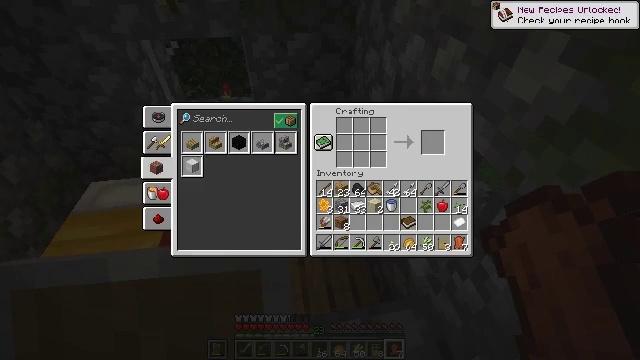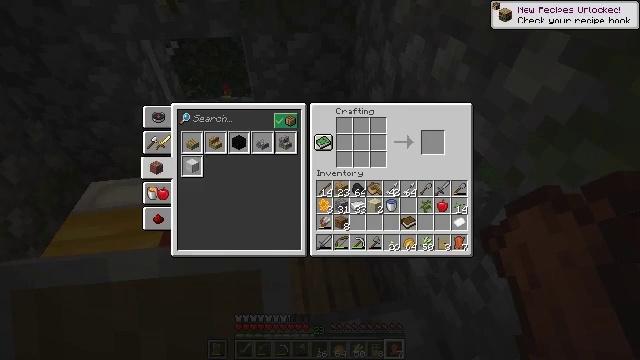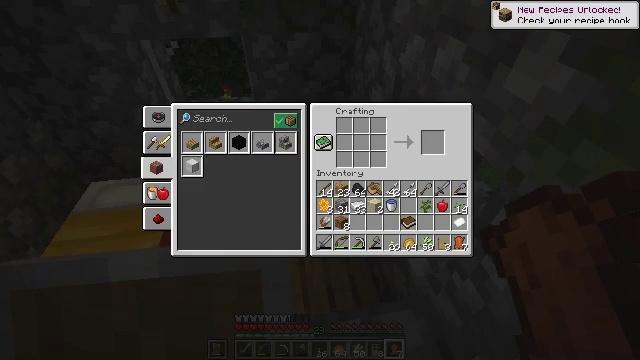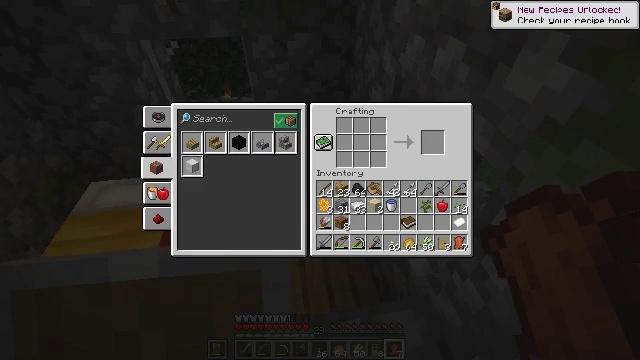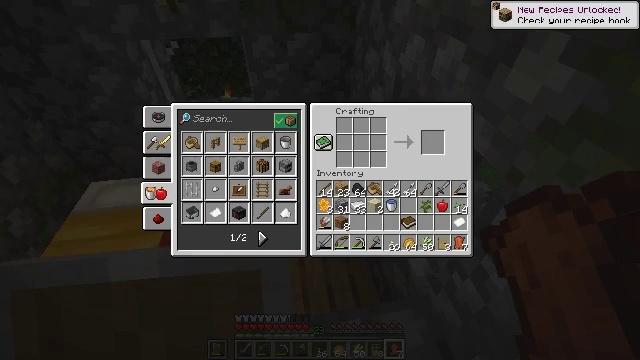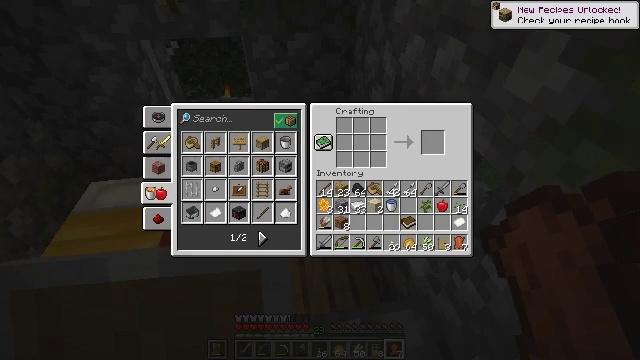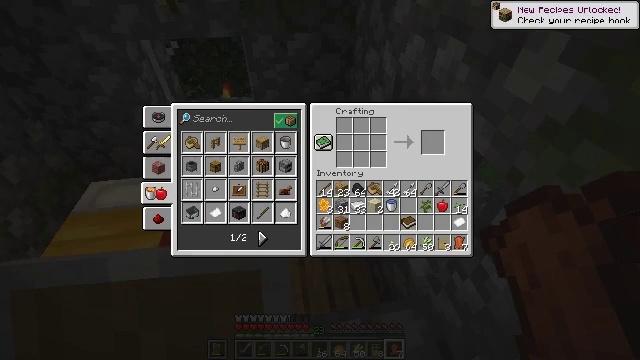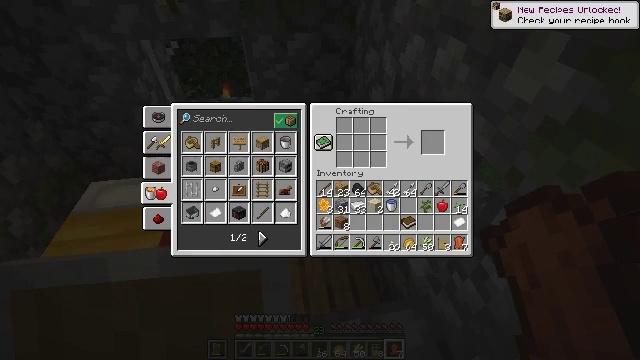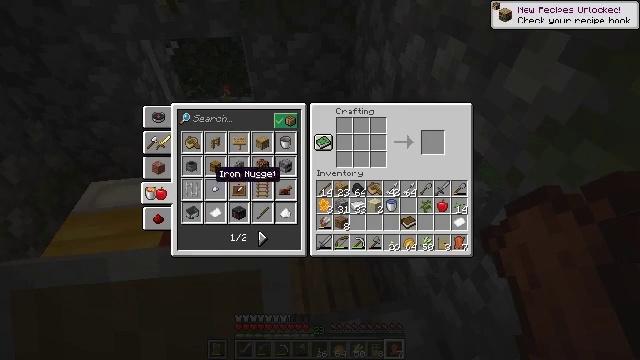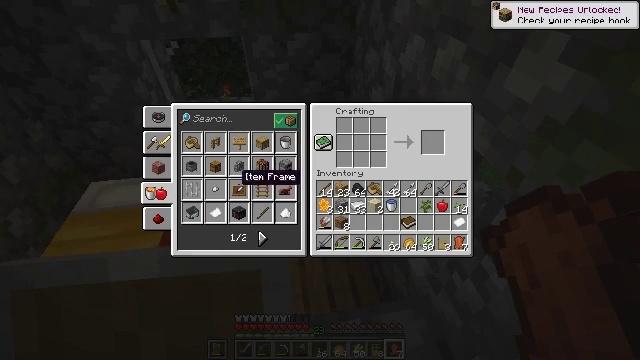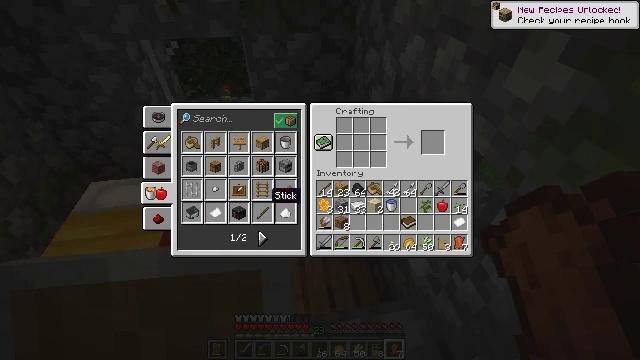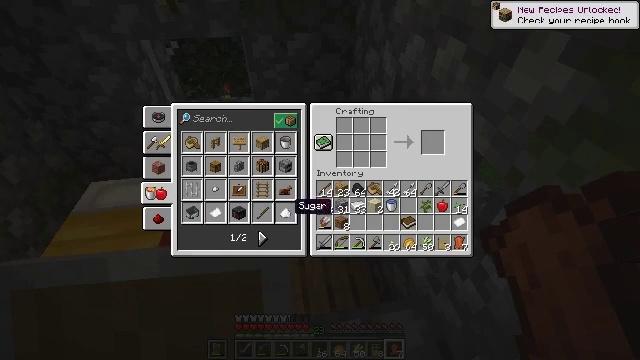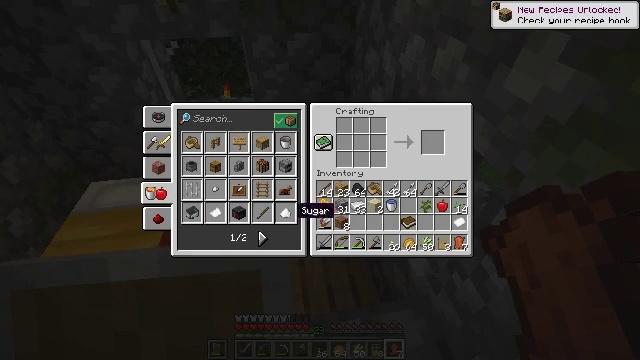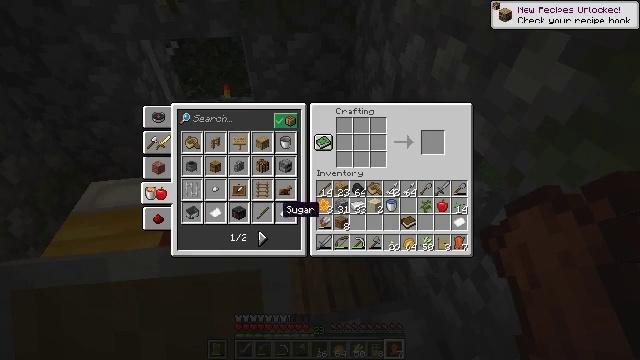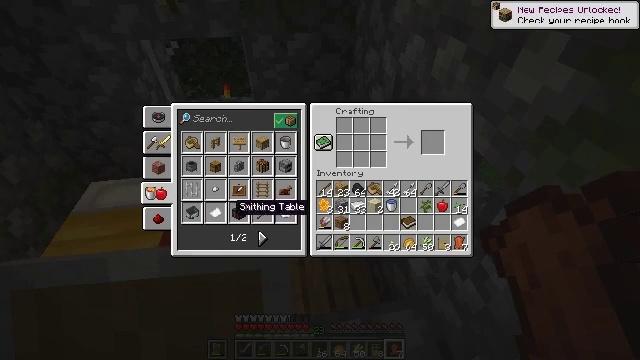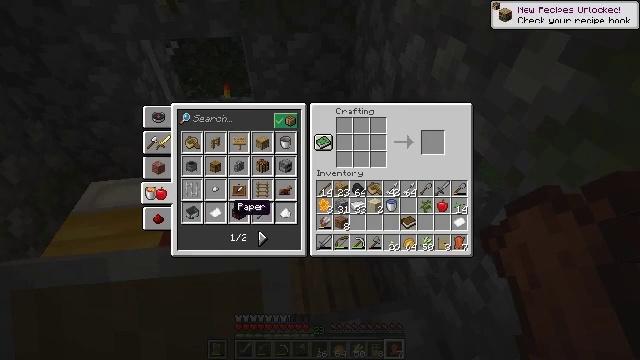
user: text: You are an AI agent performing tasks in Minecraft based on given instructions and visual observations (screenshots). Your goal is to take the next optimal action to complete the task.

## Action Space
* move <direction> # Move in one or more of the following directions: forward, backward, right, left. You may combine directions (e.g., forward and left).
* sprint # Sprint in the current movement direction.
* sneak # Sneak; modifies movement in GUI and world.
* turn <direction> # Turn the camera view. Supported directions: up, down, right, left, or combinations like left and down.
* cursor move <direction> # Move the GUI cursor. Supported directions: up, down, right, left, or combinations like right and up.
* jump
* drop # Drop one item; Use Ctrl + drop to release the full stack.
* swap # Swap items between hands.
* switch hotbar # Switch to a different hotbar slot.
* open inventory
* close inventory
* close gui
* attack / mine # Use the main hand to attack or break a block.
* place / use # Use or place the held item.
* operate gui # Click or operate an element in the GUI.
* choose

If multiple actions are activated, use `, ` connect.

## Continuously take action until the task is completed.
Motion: motion action
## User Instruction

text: Utilize the crafting table to make paper.
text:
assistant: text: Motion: turn down
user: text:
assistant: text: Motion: no_op
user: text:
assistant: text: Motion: no_op
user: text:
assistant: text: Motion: attack / mine
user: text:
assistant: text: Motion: attack / mine
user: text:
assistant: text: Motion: no_op
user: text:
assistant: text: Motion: turn right
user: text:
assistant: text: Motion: turn right and up
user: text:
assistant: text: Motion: sneak, turn right
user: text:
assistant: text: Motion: sneak, turn right and down
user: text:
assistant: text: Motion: sneak, turn right and down
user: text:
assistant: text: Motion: sneak
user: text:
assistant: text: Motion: sneak, turn left
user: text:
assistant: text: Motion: sneak, turn left
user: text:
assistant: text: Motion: sneak
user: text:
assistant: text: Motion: sneak
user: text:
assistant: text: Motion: sneak
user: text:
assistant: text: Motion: sneak, attack / mine
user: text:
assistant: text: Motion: sneak, attack / mine
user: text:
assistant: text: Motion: sneak, turn right and up
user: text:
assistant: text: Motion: sneak, turn right and up
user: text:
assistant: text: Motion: sneak, turn right and up
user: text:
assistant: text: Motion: sneak, turn right and up
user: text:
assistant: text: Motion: sneak
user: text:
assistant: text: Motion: sneak
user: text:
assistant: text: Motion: sneak, turn left
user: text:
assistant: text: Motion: sneak, attack / mine
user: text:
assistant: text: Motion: sneak, attack / mine
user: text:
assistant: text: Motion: sneak
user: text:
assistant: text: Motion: sneak, turn left